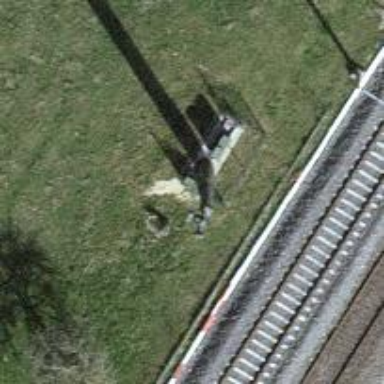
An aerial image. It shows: Man-made mast used for communication purposes.